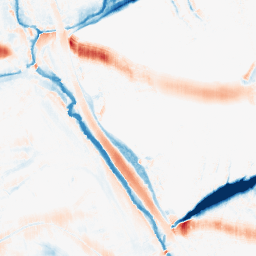
Category: morphological
Decomposition family: morphological_ellipse
Decomposition parameters: operation: average
width: 30
height: 10
Upsampling method: bicubic_3x
Upsampling parameters: scale: 3
Upsampling scale: 3